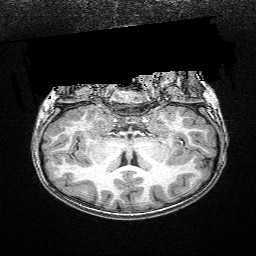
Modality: T1w
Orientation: sagittal